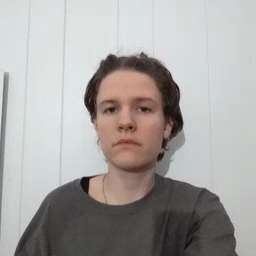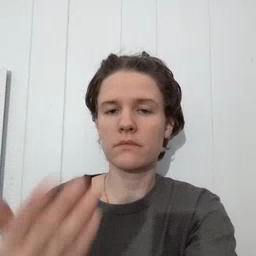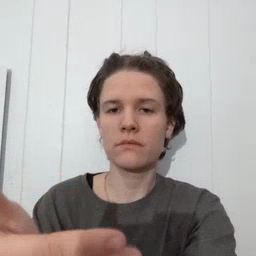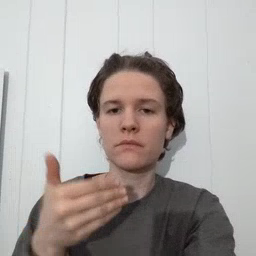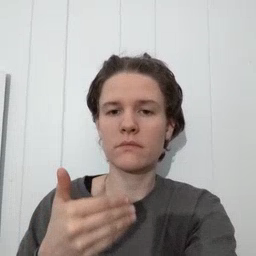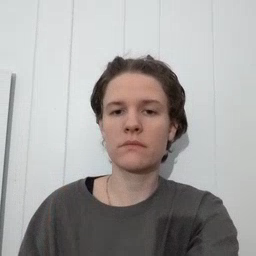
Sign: before